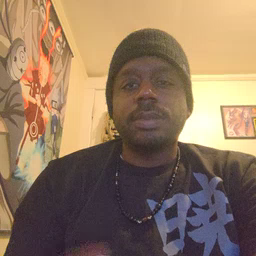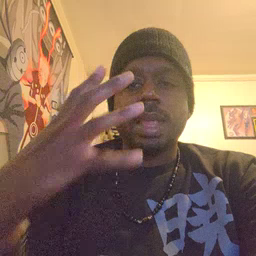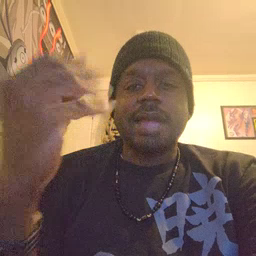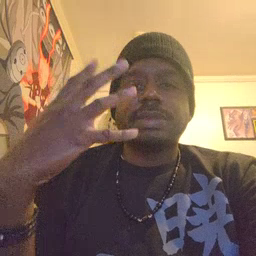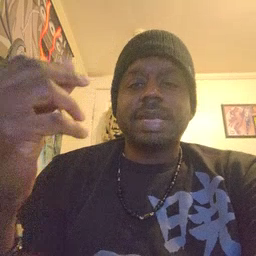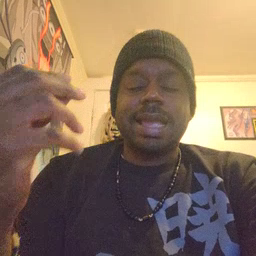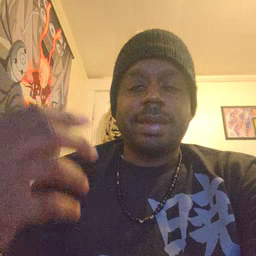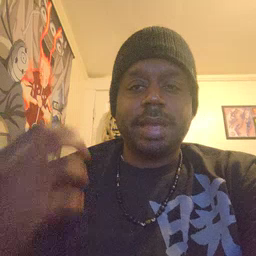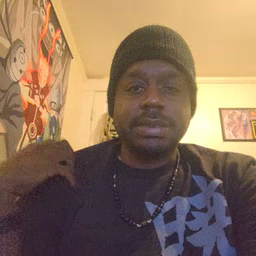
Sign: outside